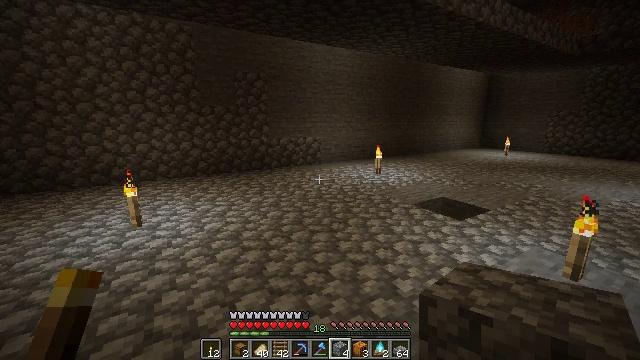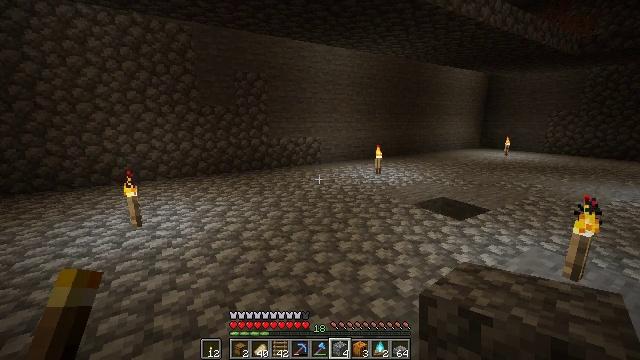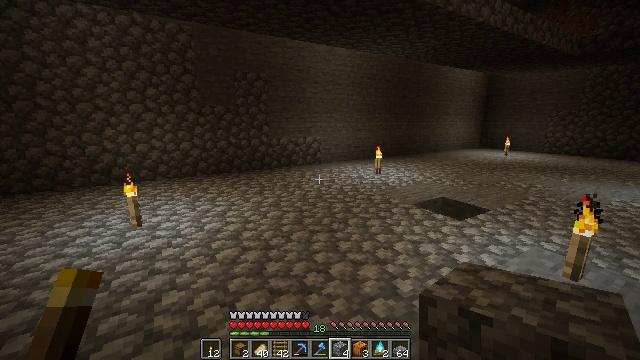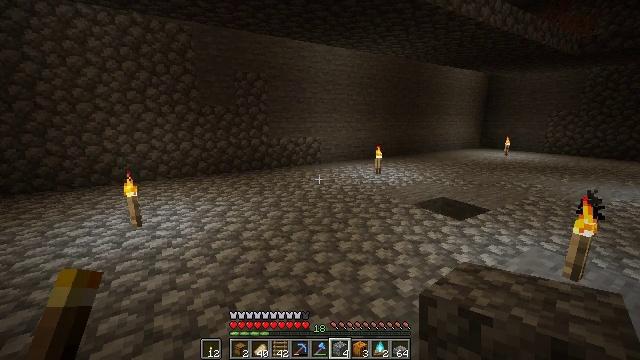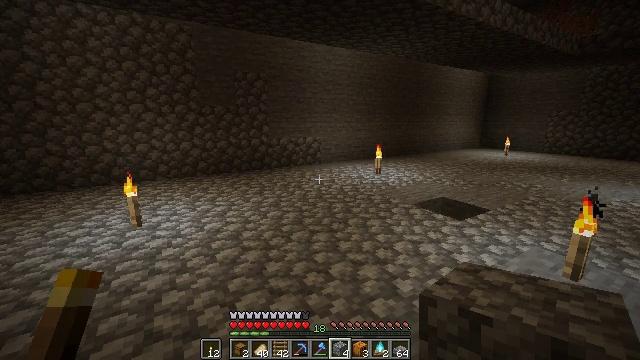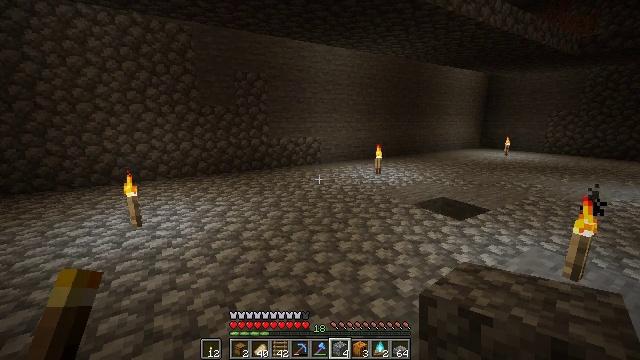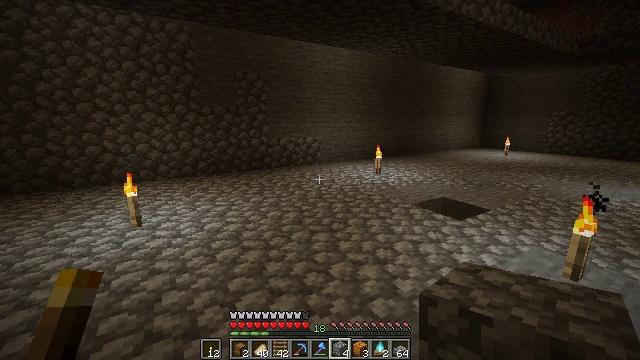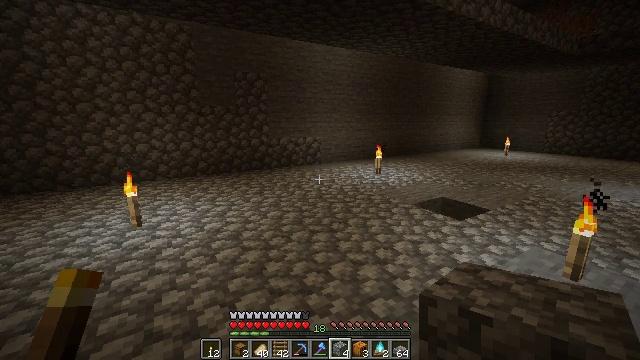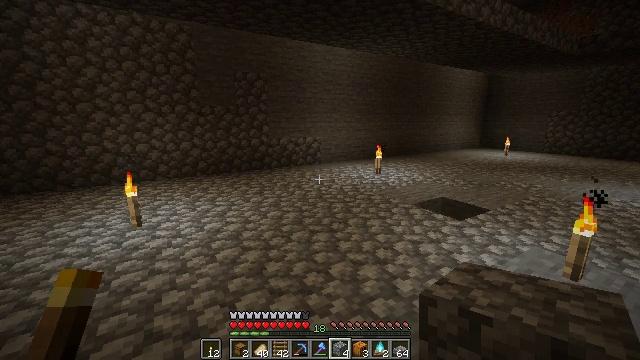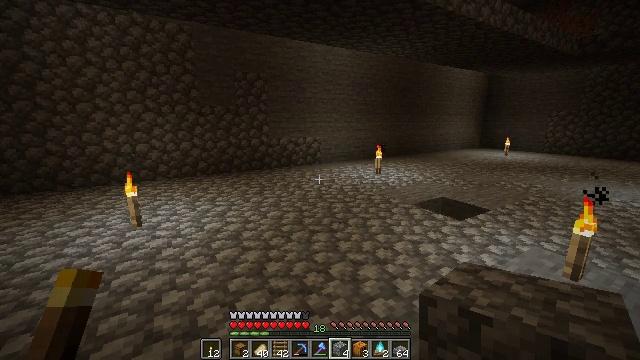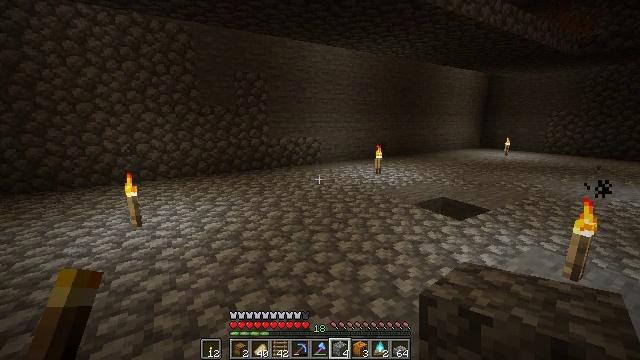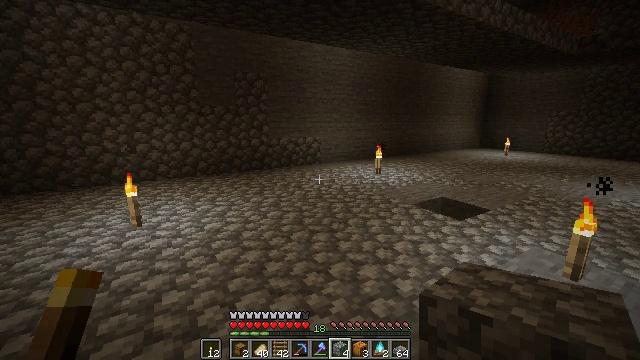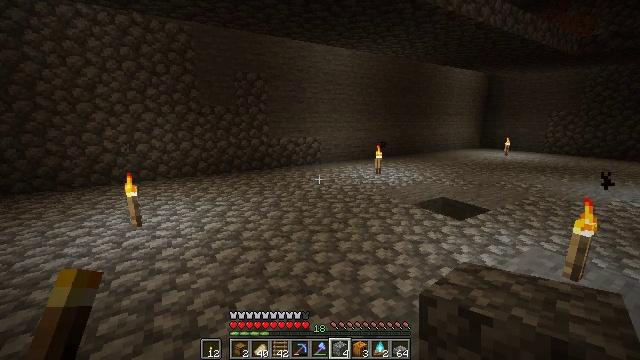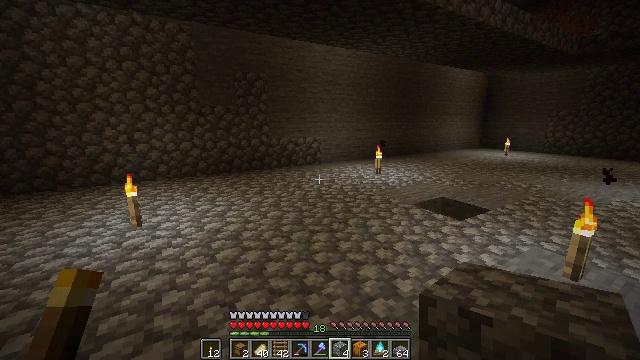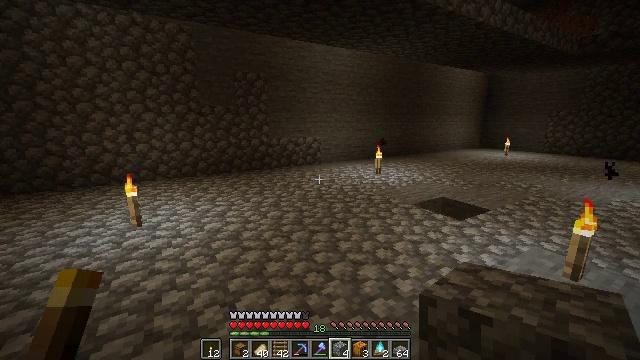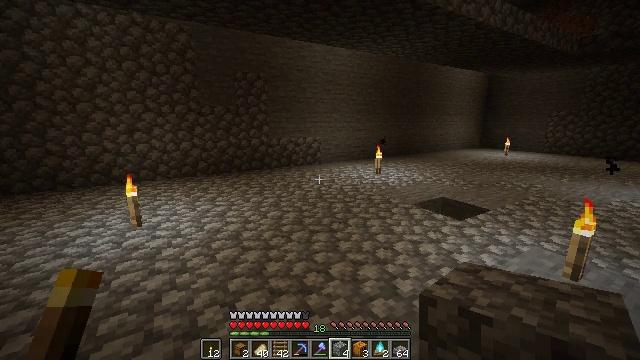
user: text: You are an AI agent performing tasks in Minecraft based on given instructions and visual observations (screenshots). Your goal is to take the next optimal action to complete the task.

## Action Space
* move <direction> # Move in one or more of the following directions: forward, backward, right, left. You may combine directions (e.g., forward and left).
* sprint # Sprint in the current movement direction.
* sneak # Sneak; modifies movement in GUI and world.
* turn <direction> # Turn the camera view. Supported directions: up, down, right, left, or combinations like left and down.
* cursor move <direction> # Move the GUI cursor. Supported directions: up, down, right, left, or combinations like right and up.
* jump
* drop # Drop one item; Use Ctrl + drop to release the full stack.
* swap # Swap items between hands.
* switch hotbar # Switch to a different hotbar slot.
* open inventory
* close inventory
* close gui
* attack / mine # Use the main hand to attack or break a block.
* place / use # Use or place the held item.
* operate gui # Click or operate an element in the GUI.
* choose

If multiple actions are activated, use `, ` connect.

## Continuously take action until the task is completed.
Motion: motion action
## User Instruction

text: Mine the ladder from the wall.
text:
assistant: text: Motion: no_op
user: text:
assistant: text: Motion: no_op
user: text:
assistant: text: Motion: no_op
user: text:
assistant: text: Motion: no_op
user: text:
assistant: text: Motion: no_op
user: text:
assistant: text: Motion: no_op
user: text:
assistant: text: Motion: no_op
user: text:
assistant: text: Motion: no_op
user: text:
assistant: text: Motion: no_op
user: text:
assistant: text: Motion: no_op
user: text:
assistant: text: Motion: no_op
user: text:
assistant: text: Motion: no_op
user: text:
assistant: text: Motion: no_op
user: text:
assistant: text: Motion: no_op
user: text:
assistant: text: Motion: no_op
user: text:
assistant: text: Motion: no_op
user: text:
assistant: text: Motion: no_op
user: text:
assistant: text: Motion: no_op
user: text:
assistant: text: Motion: no_op
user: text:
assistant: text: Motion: no_op
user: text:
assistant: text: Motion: no_op
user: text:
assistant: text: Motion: no_op
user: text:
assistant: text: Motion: no_op
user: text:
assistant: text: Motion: no_op
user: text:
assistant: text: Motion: no_op
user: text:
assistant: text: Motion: no_op
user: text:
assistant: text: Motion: no_op
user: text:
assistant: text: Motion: no_op
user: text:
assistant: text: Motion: no_op
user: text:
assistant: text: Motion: no_op